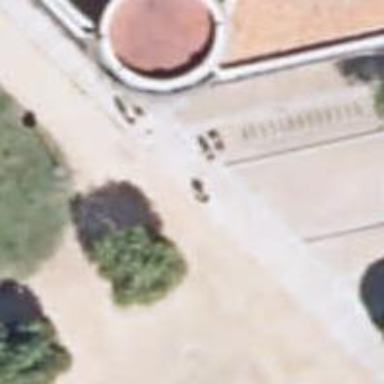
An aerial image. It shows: Pedestrian road made of paving stones.